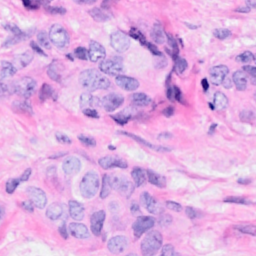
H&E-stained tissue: Breast